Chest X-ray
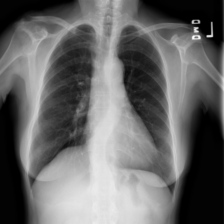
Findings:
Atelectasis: negative
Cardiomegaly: negative
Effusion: negative
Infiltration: negative
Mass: negative
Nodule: negative
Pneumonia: negative
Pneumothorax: negative
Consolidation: negative
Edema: negative
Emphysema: negative
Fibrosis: negative
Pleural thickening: negative
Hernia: negative